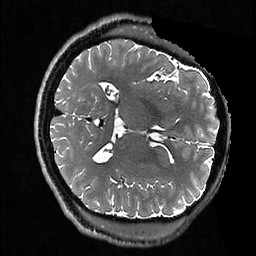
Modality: T2w
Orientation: axial
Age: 40
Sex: male
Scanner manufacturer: ge
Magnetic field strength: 3 T
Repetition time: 3.202 s
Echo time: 0.05862 s